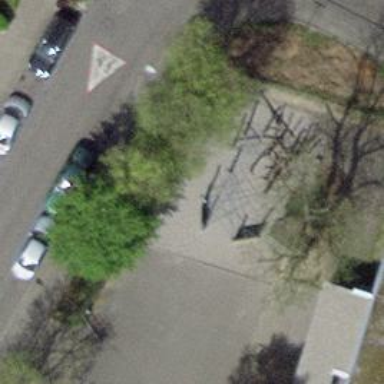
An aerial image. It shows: Playground area for leisure land.